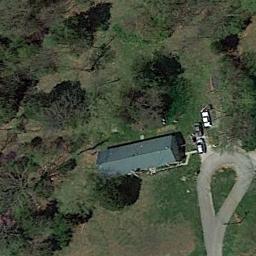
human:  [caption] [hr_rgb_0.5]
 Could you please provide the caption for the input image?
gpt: There are many trees beside the sparse residential .

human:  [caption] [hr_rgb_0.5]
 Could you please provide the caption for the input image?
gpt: There is a house with a black roof on the lawn .

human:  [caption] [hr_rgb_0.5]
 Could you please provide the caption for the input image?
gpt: In a sparse residential area there is a grey house and many green trees .

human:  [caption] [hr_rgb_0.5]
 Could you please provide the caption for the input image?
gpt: The sparse residential is on the grass next to some trees and a road .

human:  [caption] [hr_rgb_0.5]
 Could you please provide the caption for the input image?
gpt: A sparse residential area with some trees and a green building .